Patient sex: M
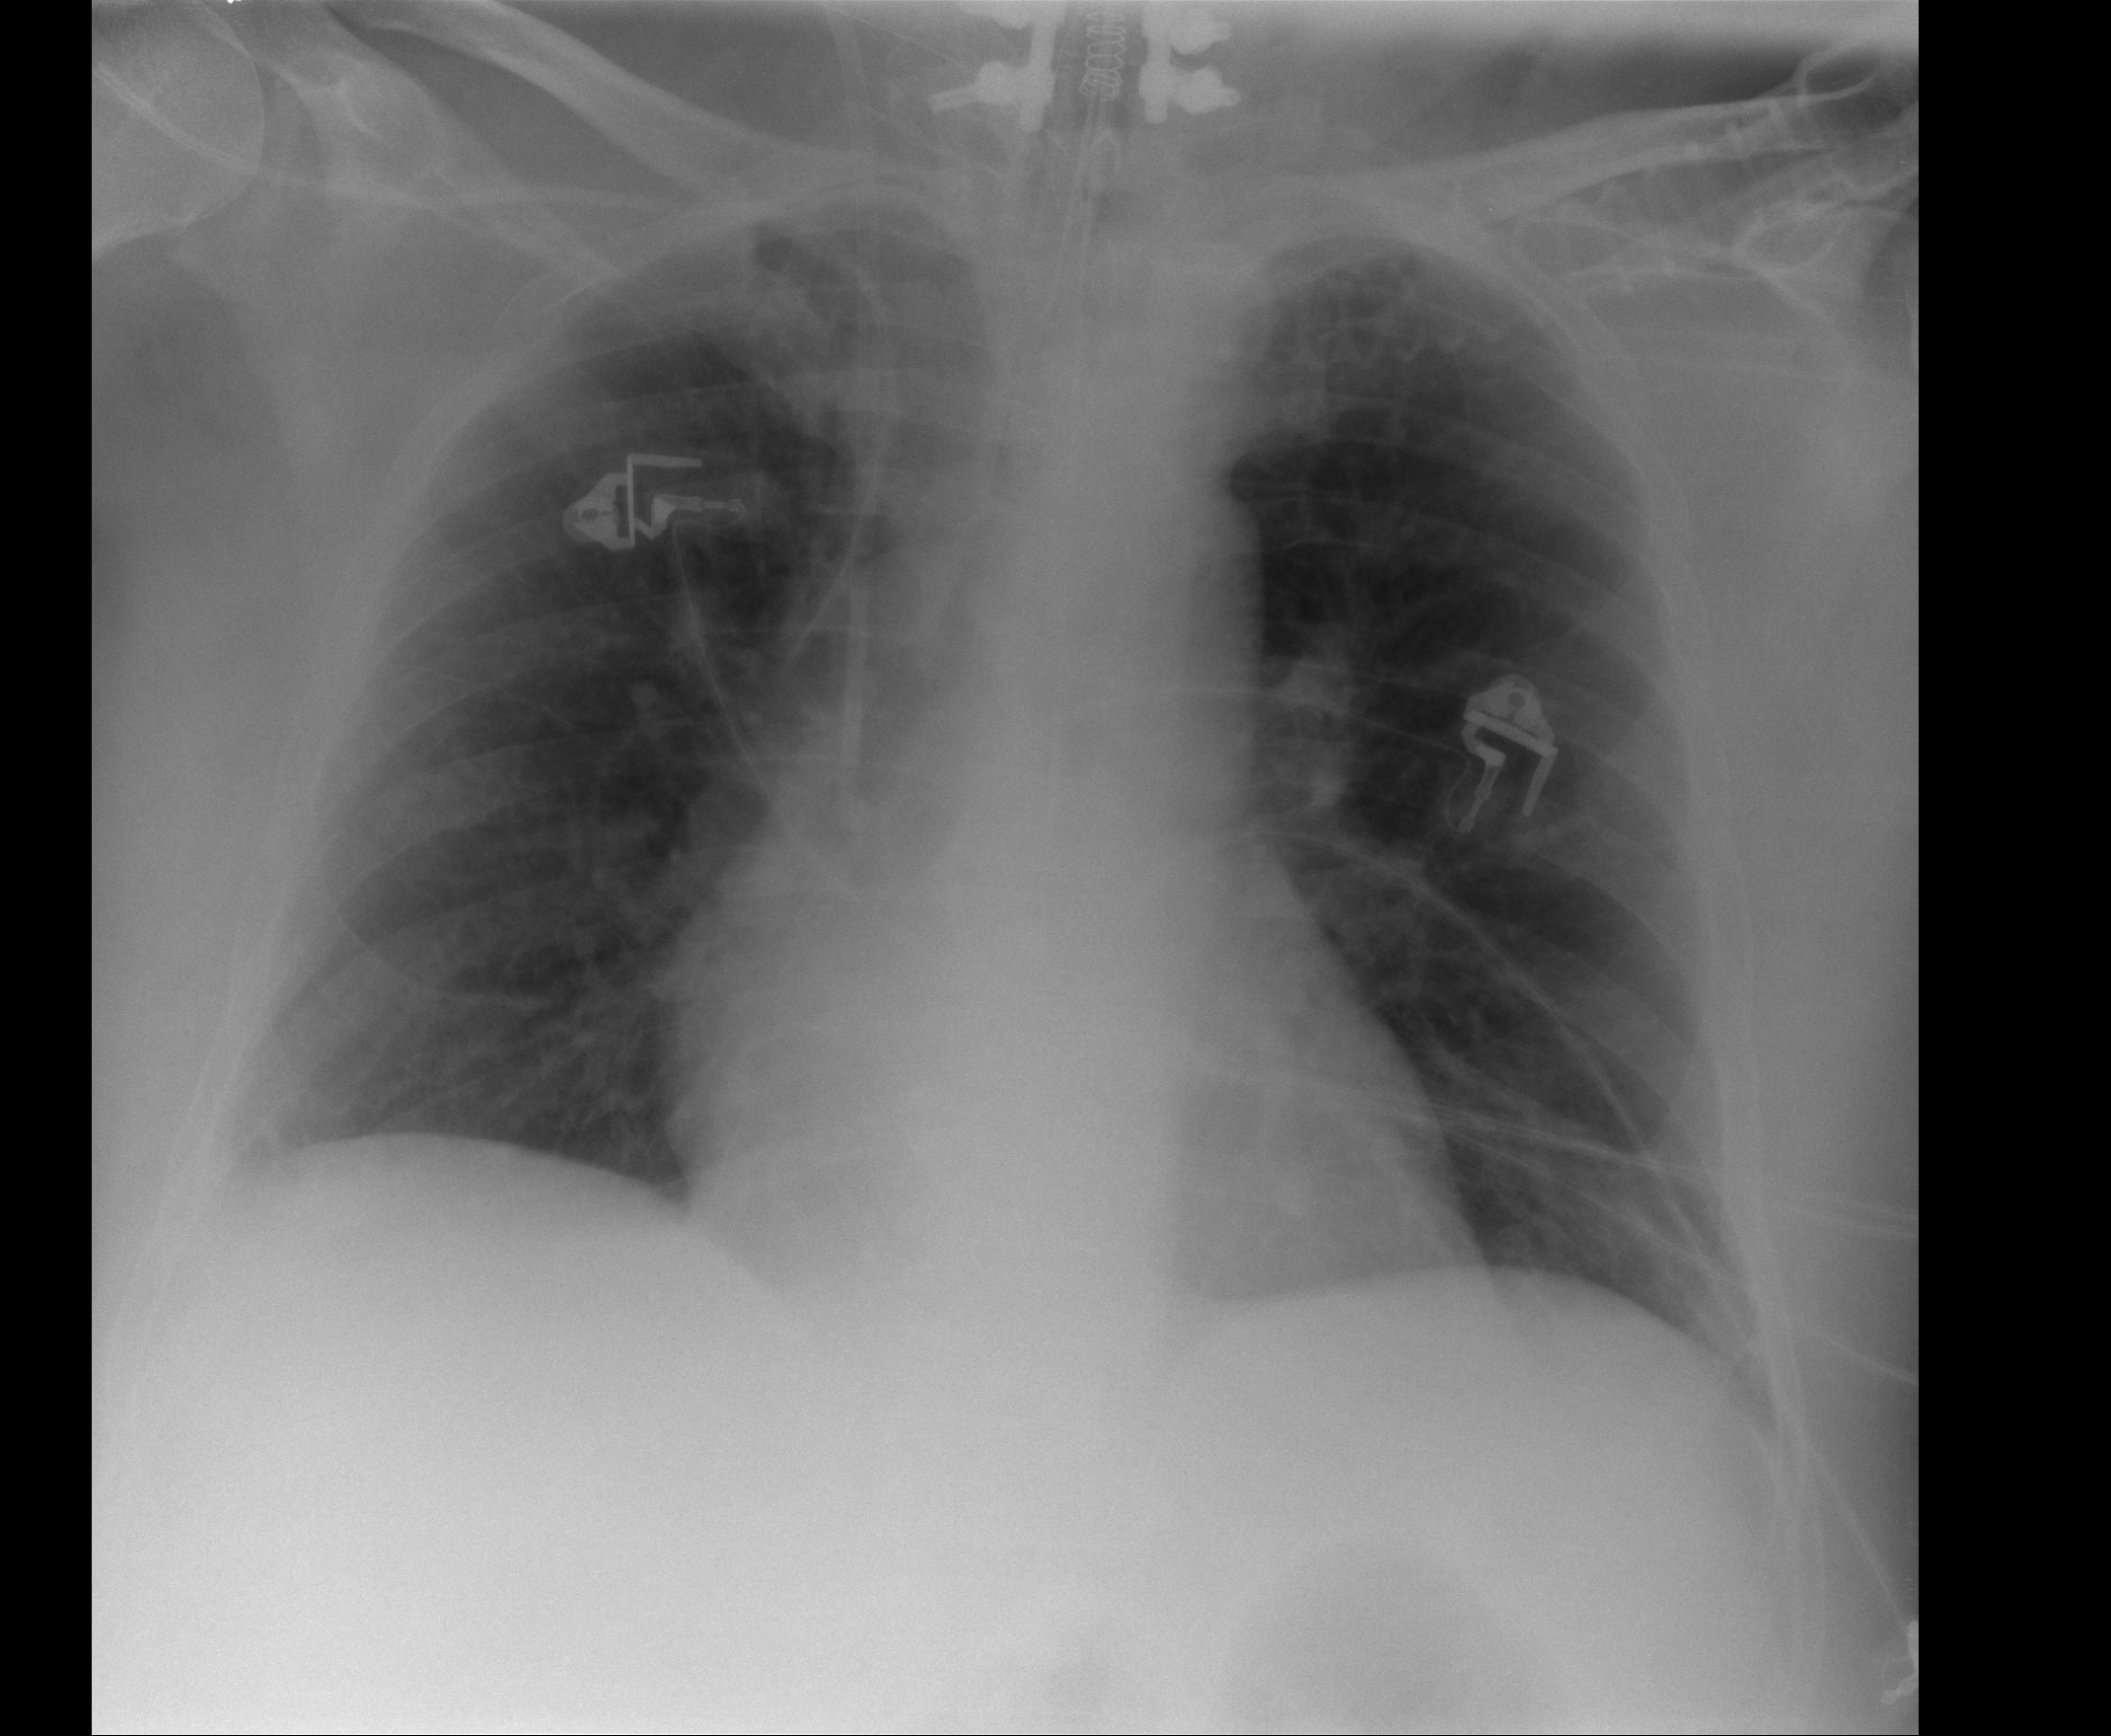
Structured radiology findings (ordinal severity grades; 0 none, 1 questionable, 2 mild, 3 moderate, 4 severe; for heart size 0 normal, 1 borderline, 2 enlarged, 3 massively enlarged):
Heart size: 0
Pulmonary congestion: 2
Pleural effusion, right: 0
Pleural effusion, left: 0
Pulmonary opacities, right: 0
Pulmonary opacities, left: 0
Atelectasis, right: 2
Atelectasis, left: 0